Question: I am using the default implementation of emmet in PHP Storm.
When I type:
'''
div+p+bq
'''
and press 'TAB' I get the following code and can begin typing inside the 'div' element:

But how can I then easily jump from there inside the 'p' element, and then inside the 'blockquote'element instead of having to navigate to them with the arrow keys?
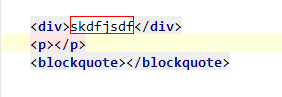
Answer: When finished typing your 'skdfjsdf' just to get to another place holder.
If you will use any other Emmet action / live template / etc (that introduces new place holders) while in place holder, all other place holders will be cancelled.